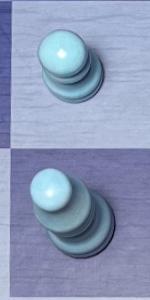
Label: Bishop_White